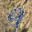
Label: 9